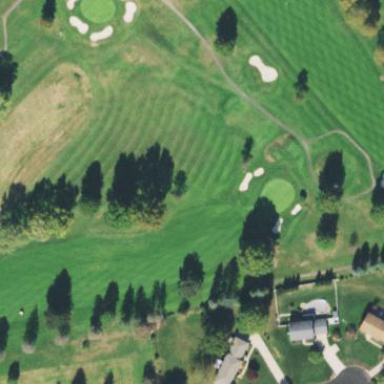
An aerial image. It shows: Golf fairway in the image.